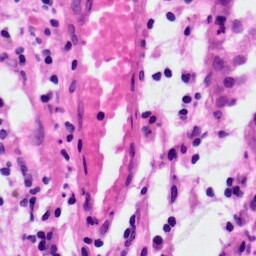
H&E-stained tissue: Lung